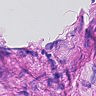
Metastatic tissue present: no